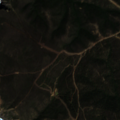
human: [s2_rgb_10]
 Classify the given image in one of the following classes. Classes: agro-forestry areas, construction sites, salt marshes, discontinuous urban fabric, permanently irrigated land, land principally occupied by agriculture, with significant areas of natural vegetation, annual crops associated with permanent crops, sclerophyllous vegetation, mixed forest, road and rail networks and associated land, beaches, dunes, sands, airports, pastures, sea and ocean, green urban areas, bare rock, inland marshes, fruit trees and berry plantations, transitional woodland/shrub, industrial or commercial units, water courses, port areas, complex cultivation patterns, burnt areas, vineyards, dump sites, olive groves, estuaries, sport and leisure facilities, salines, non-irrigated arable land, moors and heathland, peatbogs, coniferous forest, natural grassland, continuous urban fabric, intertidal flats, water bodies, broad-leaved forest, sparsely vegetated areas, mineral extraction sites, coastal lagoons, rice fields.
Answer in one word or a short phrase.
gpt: broad-leaved forest, sclerophyllous vegetation, transitional woodland/shrub, sea and ocean